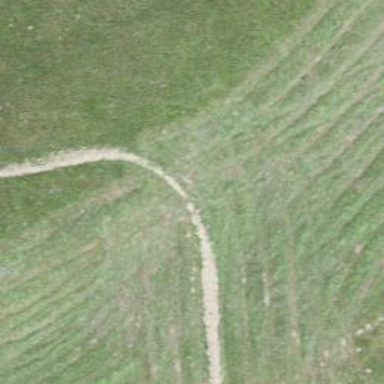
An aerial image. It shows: Ground path with excellent trail visibility.